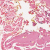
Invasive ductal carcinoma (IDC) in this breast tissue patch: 0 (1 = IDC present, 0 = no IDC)